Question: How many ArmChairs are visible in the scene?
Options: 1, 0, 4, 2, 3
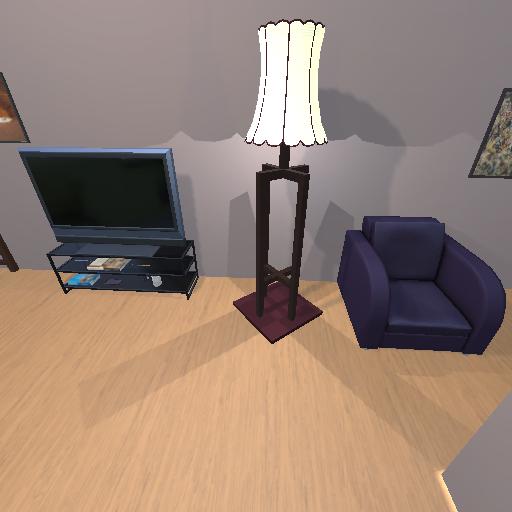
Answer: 1